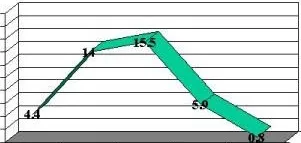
Graphic illustration of C-reactive protein throughout hospitalization: Day 1 (admission date) - Day 9 (day of discharge). Patient received intravenous steroids at approximately 36 hours into hospitalization.
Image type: chart (chart)